Question: I have 4 rows with growing columns... az picture below. how can I create third row with bootstrap? ( I use bootstrap 2.3.2 and jquery.min-v1.8.2)

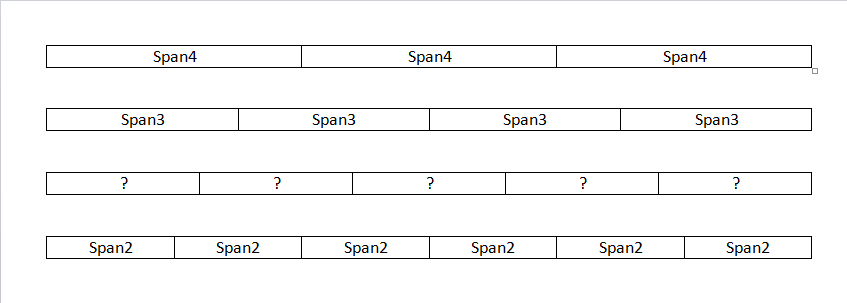
Answer: You can create our own 30-column based bootstrap layout and use classes "span10" to have span with width equal to "span3" and so on.
To do this calculate column width for 30-column layout and specify it on page: <URL>